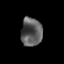
Tissue: prostate
Cell type: T cells
Senescence score: 0.2962
Nuclear area (px): 584
Mean DAPI intensity: 92.753